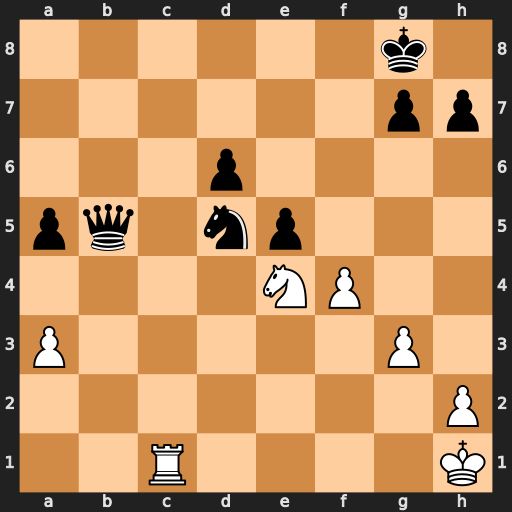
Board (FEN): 6k1/6pp/3p4/pq1np3/4NP2/P5P1/7P/2R4K
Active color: w
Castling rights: -
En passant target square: -
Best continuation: Rc8+ Kf7 Nxd6+ Ke6 Nxb5